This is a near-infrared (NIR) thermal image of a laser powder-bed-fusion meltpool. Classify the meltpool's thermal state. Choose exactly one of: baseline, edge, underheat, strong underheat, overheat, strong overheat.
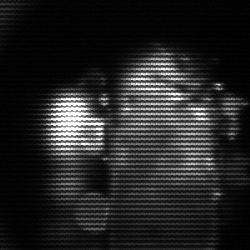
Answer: strong underheat